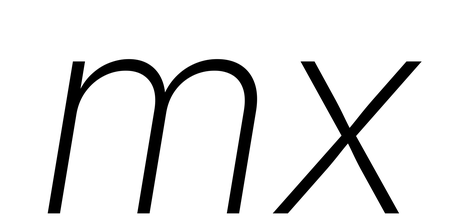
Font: Inter-Italic_ExtraLight_Italic